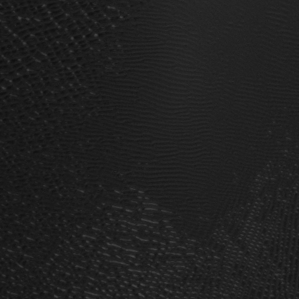
Label: frost